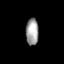
Tissue: prostate
Cell type: T cells
Senescence score: 0.7465
Nuclear area (px): 331
Mean DAPI intensity: 160.085